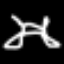
Label: frog